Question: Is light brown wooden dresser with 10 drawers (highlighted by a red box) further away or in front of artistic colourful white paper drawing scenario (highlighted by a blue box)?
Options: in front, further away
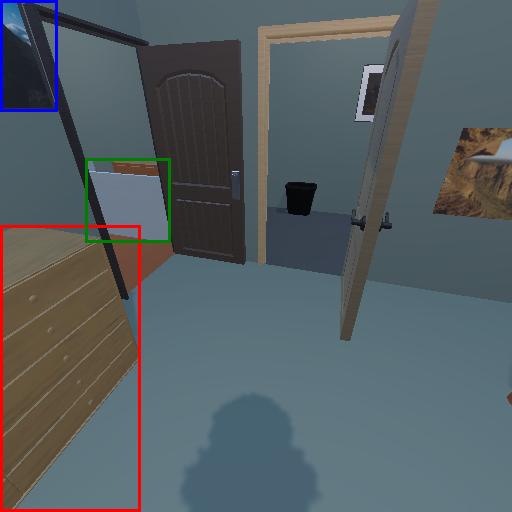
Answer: in front